Field crop: maize
Growth stage: 1
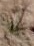
Species: salsola